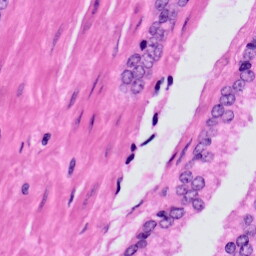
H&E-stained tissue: Prostate